Question: What is needed to run .rb file in a web browser?
(My first day in ruby)
I have Apache server (I'm coming from PHP) with passenger. Terminal proof:
'''
gundars@linuxr528:~$ apache2ctl -t -D DUMP_MODULES
passenger_module (shared)
'''
ruby 1.9.3p0 (2011-10-30 revision 33570) [x86_64-linux]
I also have installed rails etc, Tried to make a quick app with rails and it worked fine.
Now I would like to simply open .rb file in browser, and it is prompting me to save it.
This is how it looks in my browser, the window on right side pops-up after clicking, it asks where to save it.

Entries, concerning Ruby and this file, are:
'''
LoadModule passenger_module /home/gundars/.rvm/gems/ruby-1.9.3-p0/gems/passenger-3.0.11/ext/apache2/mod_passenger.so
PassengerRoot /home/gundars/.rvm/gems/ruby-1.9.3-p0/gems/passenger-3.0.11
PassengerRuby /home/gundars/.rvm/wrappers/ruby-1.9.3-p0/ruby
'''
'''
<VirtualHost *:80>
ServerName tictactoe.ruby.dev
DocumentRoot "/localhost/sandbox/RUBY/tictactoe/"
ErrorLog /var/log/rubyonrails2.log
</VirtualHost>
'''
'''
127.0.0.1 tictactoe.ruby.dev
'''
So the question - What is needed to run .rb file in a web browser?
I thought it's what passenger was for...
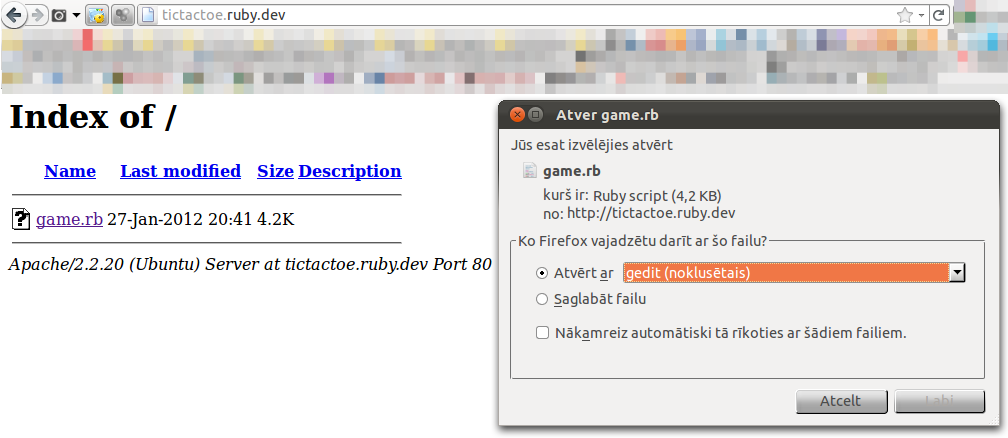
Answer: Ruby is a server-side language. What you need is for a process to intercept your request, route it to the correct Ruby file, execute it, and send the output to your browser. Luckily, somebody has done this for you, with <URL>.
Why you would want to do this instead of working within the Rails framework is beyond me.